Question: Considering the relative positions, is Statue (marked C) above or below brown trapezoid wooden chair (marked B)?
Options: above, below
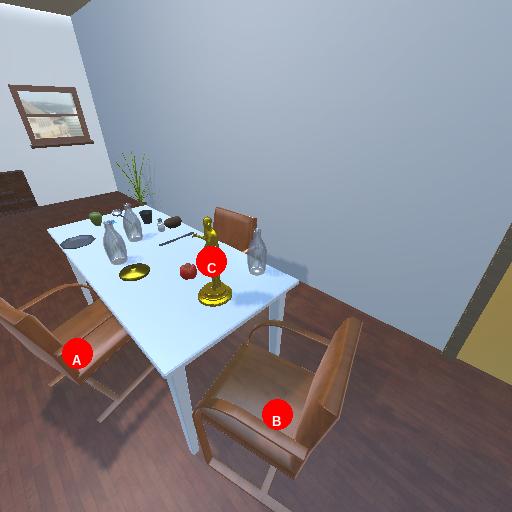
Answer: above